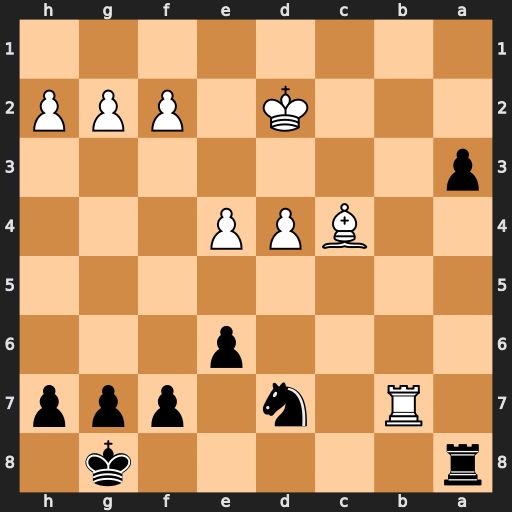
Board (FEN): r5k1/1R1n1ppp/4p3/8/2BPP3/p7/3K1PPP/8
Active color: b
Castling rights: -
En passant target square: -
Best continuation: a2 Bxa2 Rxa2+